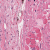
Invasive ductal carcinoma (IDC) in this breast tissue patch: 1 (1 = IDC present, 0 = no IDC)